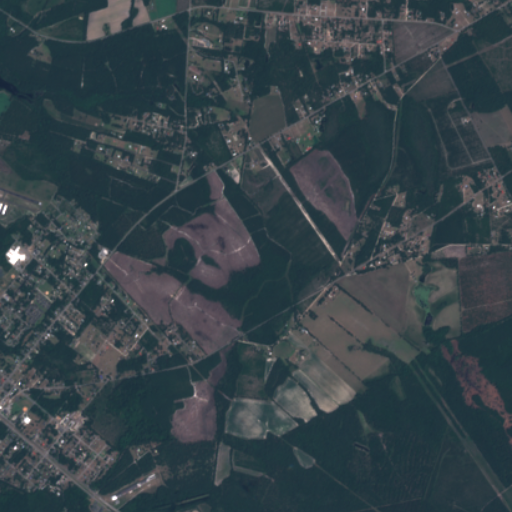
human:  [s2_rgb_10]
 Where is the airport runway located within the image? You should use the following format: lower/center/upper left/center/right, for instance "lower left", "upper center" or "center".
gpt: The airport runway is located in the upper left of the image.
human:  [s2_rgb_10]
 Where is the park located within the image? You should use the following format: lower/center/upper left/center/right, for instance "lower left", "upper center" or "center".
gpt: The park is located in the lower left of the image.
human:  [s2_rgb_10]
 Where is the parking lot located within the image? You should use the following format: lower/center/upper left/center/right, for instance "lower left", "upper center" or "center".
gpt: The parking lot is located in the center left of the image.
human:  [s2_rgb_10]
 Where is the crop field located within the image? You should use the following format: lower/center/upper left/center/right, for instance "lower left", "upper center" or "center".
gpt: There is no crop field in the image.